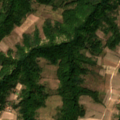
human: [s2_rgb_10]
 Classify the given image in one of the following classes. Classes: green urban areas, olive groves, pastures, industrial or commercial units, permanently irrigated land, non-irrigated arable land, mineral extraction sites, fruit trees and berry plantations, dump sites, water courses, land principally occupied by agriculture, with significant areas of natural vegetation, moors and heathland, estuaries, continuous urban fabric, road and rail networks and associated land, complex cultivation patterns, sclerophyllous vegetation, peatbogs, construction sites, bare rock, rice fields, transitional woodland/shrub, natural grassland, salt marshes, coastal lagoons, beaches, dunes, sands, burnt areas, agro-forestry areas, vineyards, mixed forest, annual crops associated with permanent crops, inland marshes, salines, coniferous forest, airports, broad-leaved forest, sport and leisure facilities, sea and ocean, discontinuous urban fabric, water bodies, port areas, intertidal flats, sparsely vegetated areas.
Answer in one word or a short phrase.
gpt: pastures, complex cultivation patterns, broad-leaved forest